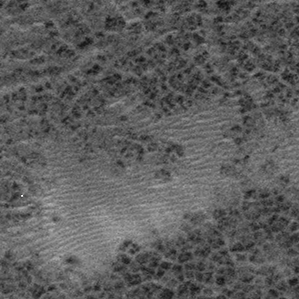
Label: frost